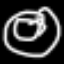
Label: donut